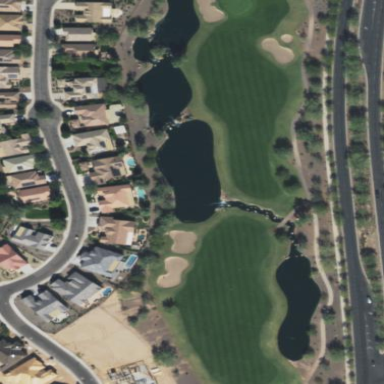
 with lush green grass covering the ground."